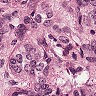
Metastatic tissue present: yes